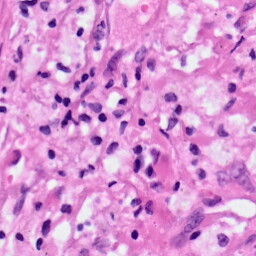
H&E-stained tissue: Lung